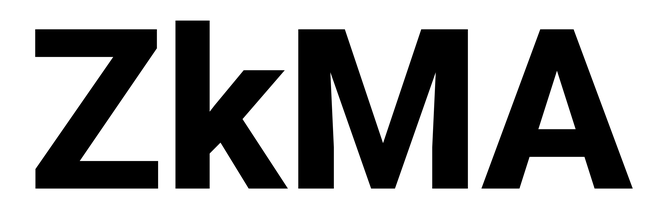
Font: Roboto_ExtraBold